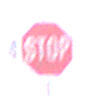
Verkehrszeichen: Stop
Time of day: MorningAfternoon
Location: Outdoor (Urban)
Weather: Overcast
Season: NotSpecified
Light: Natural